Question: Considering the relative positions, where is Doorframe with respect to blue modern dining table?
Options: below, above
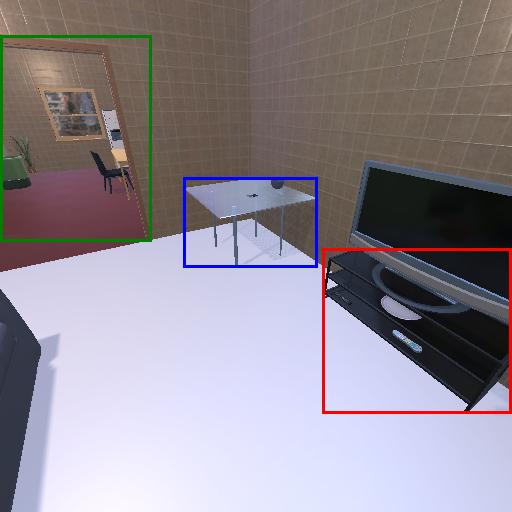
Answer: below